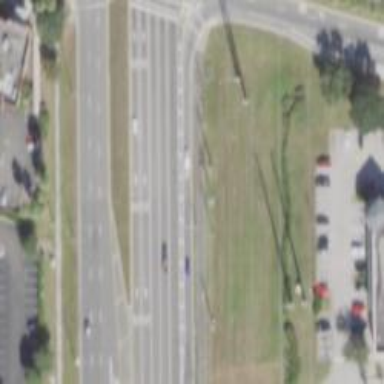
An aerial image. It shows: Primary highway with cycling track.